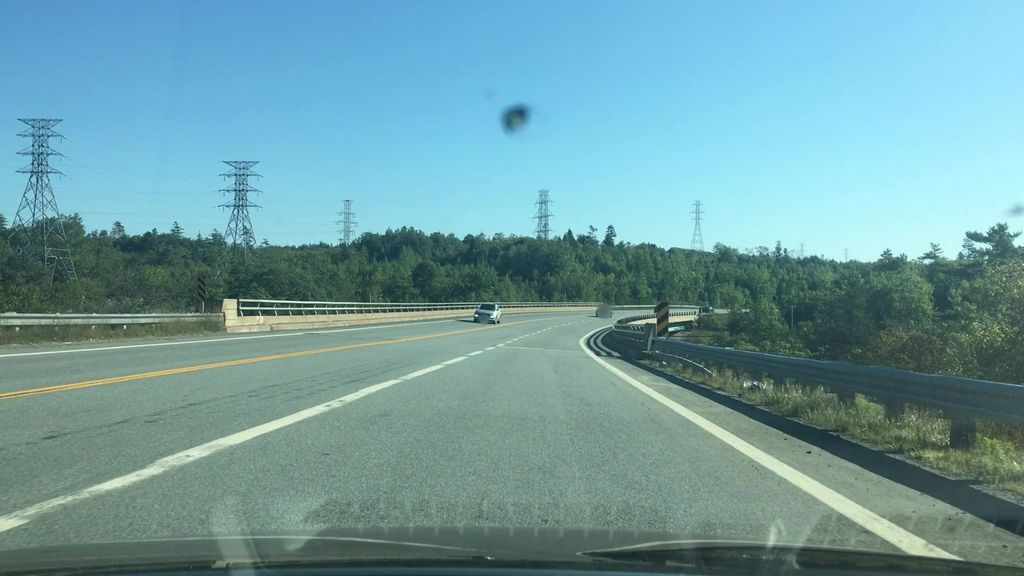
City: halifax